Question: I am quite new to Netlogo and I am currently programming a serious game with Hubnet. I was wondering if it is possible to send messages to specific clients via popups windows. I explain:
For instance, if a client makes a certain decision (or action), he is alerted of its potential consequences by a message via a popup window. In other situations, I would like the popup window to be a "yes or no" or a multi-choice (with a popup menu) question, in which case I would like to store the client's answer in a specific variable (a global or a turtle variable).
I know that is possible to send popup window messages to the user's interface with for instance:
'''
user-one-of "value" [list-of-choices]
user-message "value"
user-yes-or-no? "value"
'''
I really can't figure out how to do it for the client's interface, however I suspect that it is possible since in some situations, a client may receive a popup message after an action. For instance, when a client enters the wrong input type into an input box (e.g. a character instead of a number), an error message pops up like this:

I'd like to program this kind of message by myself in the code so that such a message pops up following some client's actions (for instance when clicking inappropriately a button).
Hope someone can help me on this one!
Thanks!!
Clement
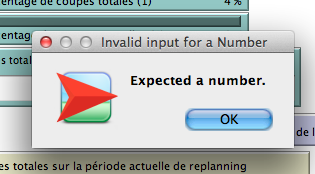
Answer: I am going to give three answers to your question. The first, taking your question literally, is "no." It is not possible to trigger a popup window from the host on the HubNet client.
The second is "yes" under certain very limited circumstances. The example you show, suggests you might have an input box on the HubNet client, which the client user will use to send a value up to the host, and which you want to be a NUMERIC value. If, when creating the HubNet client interface, you specifically select "numeric" as they subtype of input, the user who types a non-numeric entry will get a popup box telling them their input is invalid.
The third answer is a kind of "yes" with one of several "workaround" approaches that might be acceptable to you.
For each of these approaches, I'll specifying NetLogo code that would run on the host computer. This code would normally be placed in the part of the model where you have received the objectionable input from the client. Following the format of the HubNet examples in the Models Library, this would be in a procedure called "listen-clients." I'm also assuming that there is a breed of turtles (i'll call them "students") who are mapped to HubNet clients using a turtle variable (I'll call it "user-id"). This user-id would be initially obtained as the hubnet-message-source of the hubnet-enter-message (and of all subsequent messages from that HubNet client).
So, the options I've seen used for the situation you mention (as I understand it) are...
Workaround A, Send a message to the client in one of several ways.
1) send a "chat" message [ probably not acceptable ]
'''
hubnet-send-message user-id "[your message goes here]"
'''
this will show a message in the user's chat window. I think it's not acceptable for you because it is ignore-able, and because it doesn't identify the part of the interface that caused the problem.
2) send a message that overwrites the input box that they have typed the objectionable input into. Suppose the name of the input box on the client is "entry" So then, if the user types "-8" into the input box, and the number must be positive, you could use the following code:
'''
hubnet-send user-id "entry" "MUST BE POSITIVE"
'''
would lead the input box to be filled (startlingly) with that text. (Note: this works even if the input box was declared to be of numeric-only type)
3) cause a message or condition to appear in the VIEW by using hubnet-view-overrides.
Depending on how shocking you want the experience to be for the client, you can manipulate their individualized View. (this is for HubNet models that use View Mirroring).
For example, to make the patch at 5 10 show a message "INVALID" you could say:
'''
hubnet-send-override user-id (patch 5 10) "plabel" [ "INVALID" ]
'''
Or you could make it even more crazy by turning ALL the patches red (along with the INVALID message)
'''
hubnet-send-override user-id patches "pcolor" [ red ]
'''
Then, when the user resolves the issue, you can remove all the view overrides
'''
hubnet-clear-overrides user-id
'''
Option Number 3 is more "advanced" --> i would recommend consulting the User Guide here because the syntax can be confusing. But it is pretty effective in getting users' attention :)
Hope that helps